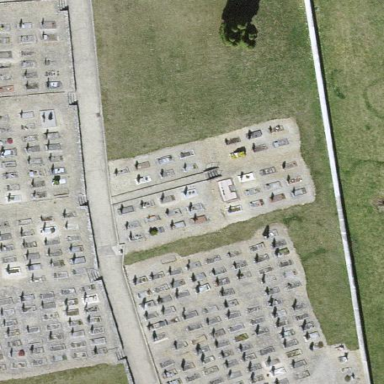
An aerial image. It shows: Cemetery.